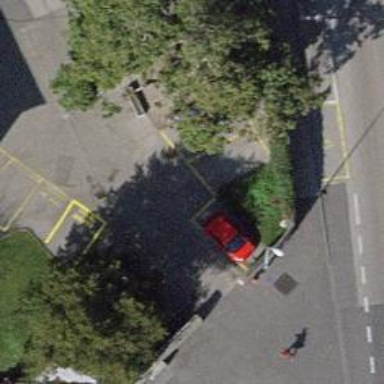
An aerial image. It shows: Car-sharing service available at this location.